【题型】选择题　【知识点】函数　【难度】easy
函数$y=\tan x$与$y=\cos x$，$x\in[0,4\pi]$有$n$个交点，坐标分别为$(x_1,y_1),\dots,(x_n,y_n)(x_1<x_2<\dots<x_n)$，下列说法不正确的是（\quad）
\[
\begin{aligned}
&A.\ \sin x_1=\dfrac{\sqrt{5}-1}{2} && B.\ n=4 \\
&C.\ \sum\limits_{i=1}^n x_i=8\pi && D.\ \sum\limits_{i=1}^n (x_i+y_i)=6\pi
\end{aligned}
\]
【解答】
\noindent 【答案】C\\
\noindent 【分析】根据同角三角函数基本关系解方程可判断A，利用正切函数与余弦函数图象可判断BCD.\\
\noindent 【详解】因为$\tan x_1 = \cos x_1$，$\therefore \sin x_1 = \cos^2 x_1 = 1-\sin^2 x_1 \Rightarrow \sin x_1 = \dfrac{\sqrt{5}-1}{2}$，故A正确；\\
\noindent 作出函数$y=\tan x$与$y=\cos x$图象，\\

\noindent 通过两个函数的图像可以得到图象有4个交点，故B选项正确；\\
\noindent 且4个点两两关于点$\left(\dfrac{3}{2}\pi,0\right)$对称，所以$\sum\limits_{i=1}^n x_i = 2\times \dfrac{3\pi}{2} + 2\times \dfrac{3\pi}{2} = 6\pi$，\\
\noindent $\sum\limits_{i=1}^n (x_i+y_i) = 6\pi + 0 = 6\pi$，因此D选项正确，C选项错误.\\
\noindent 故选：C
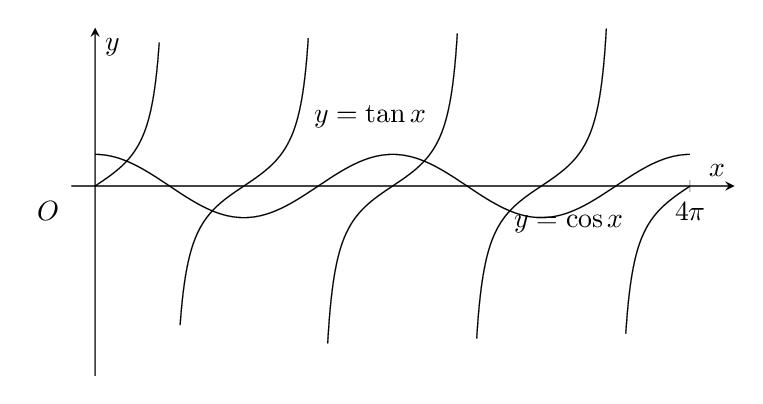